Field crop: tomato
Growth stage: 1
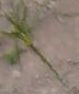
Species: cyperus